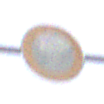
Verkehrszeichen: VerbotFahrzeugeAllerArt
Umgebung: Outdoor, Suburban
Tageszeit: Midday
Wetter: Overcast
Licht: Natural
Jahreszeit: NotSpecified
Kontrast: LowContrast